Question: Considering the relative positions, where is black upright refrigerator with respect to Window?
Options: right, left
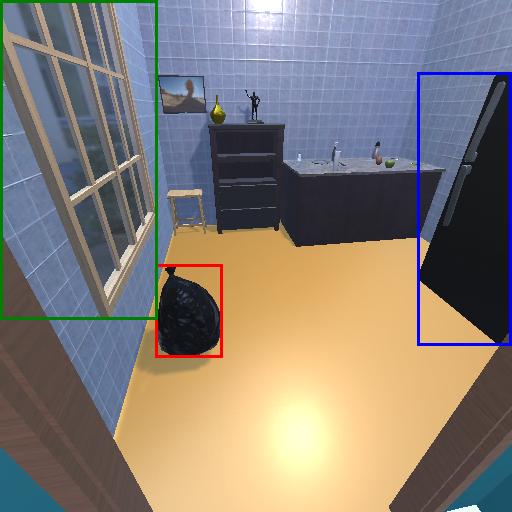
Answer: right